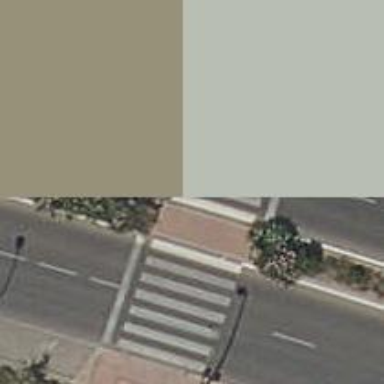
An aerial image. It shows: Marked footway crossing with pedestrian island.